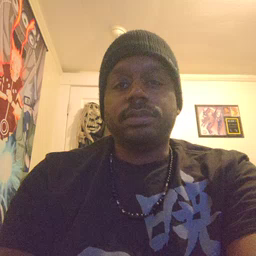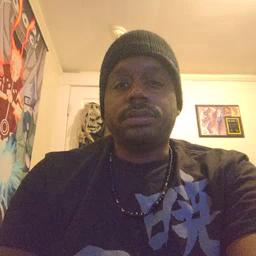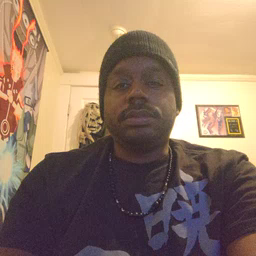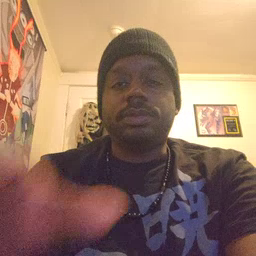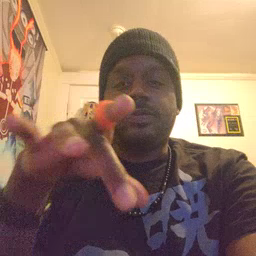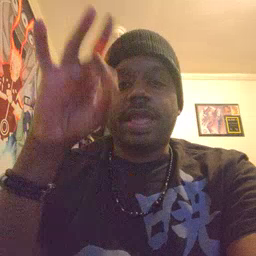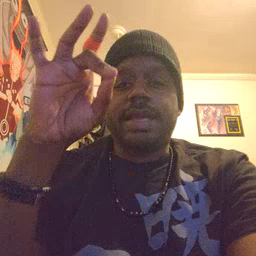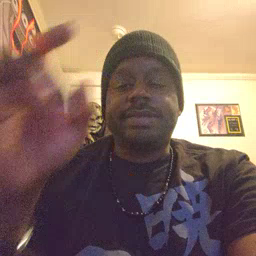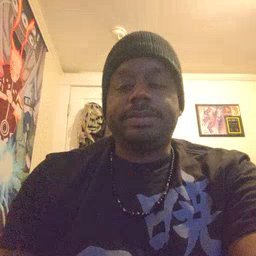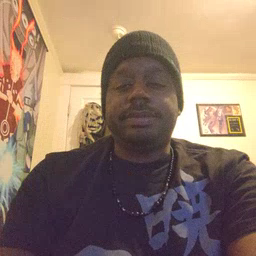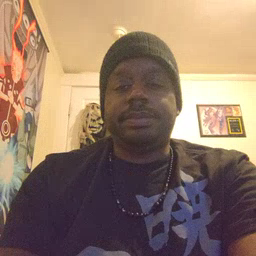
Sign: find